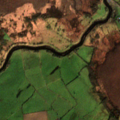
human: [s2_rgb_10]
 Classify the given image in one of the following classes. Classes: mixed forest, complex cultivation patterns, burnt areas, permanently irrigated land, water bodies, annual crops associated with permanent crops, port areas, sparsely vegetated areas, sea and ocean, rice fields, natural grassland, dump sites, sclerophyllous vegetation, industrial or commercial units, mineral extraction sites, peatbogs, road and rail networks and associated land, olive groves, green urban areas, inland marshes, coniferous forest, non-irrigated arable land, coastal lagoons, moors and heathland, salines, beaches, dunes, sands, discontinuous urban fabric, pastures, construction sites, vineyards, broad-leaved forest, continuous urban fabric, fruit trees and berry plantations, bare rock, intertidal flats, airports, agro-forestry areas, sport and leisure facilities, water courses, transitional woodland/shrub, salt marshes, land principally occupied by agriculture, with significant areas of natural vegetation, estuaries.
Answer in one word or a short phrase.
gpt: pastures, land principally occupied by agriculture, with significant areas of natural vegetation, peatbogs